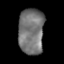
Tissue: lung
Cell type: T cells
Senescence score: 0.1966
Nuclear area (px): 1145
Mean DAPI intensity: 117.023